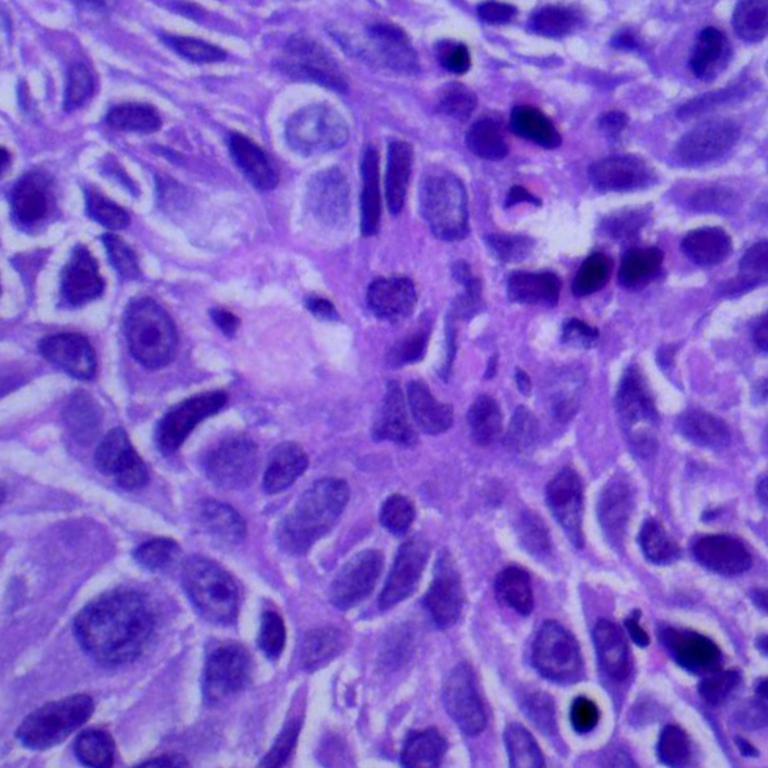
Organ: lung
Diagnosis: squamous carcinomas